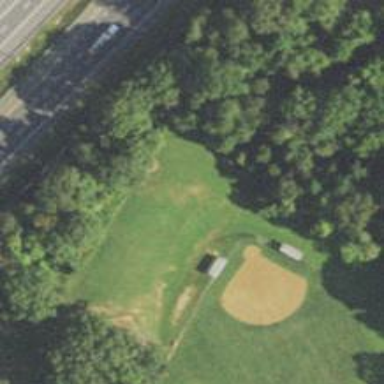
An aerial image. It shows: Baseball pitch for leisure land.